Aerial crown-view tile of a tropical tree (Barro Colorado Island, Panama), acquired 20250217:
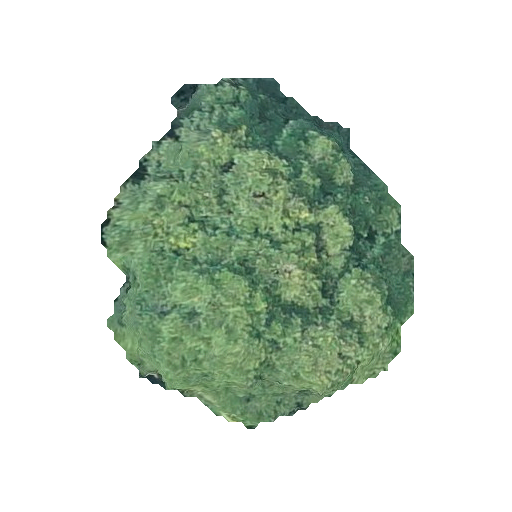
Species: Tabernaemontana arborea
GBIF accepted scientific name: Tabernaemontana arborea
Crown area: 115.422 m²